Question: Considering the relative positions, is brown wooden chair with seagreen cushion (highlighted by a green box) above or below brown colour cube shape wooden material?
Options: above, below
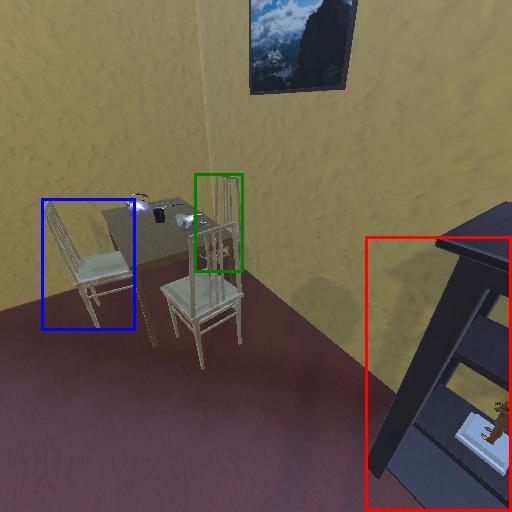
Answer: above